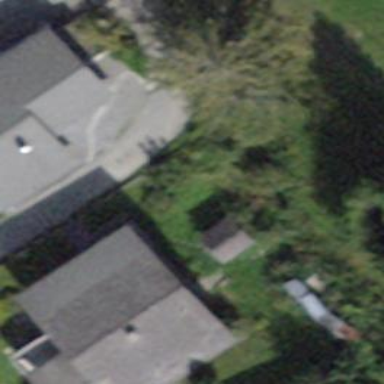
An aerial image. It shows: Residential building.